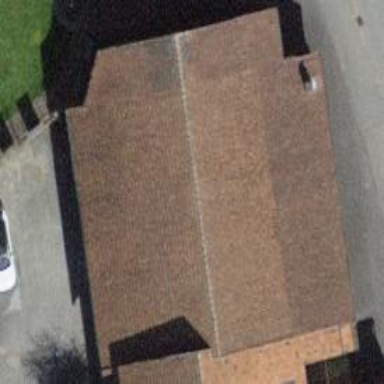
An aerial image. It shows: Building with tile roof.